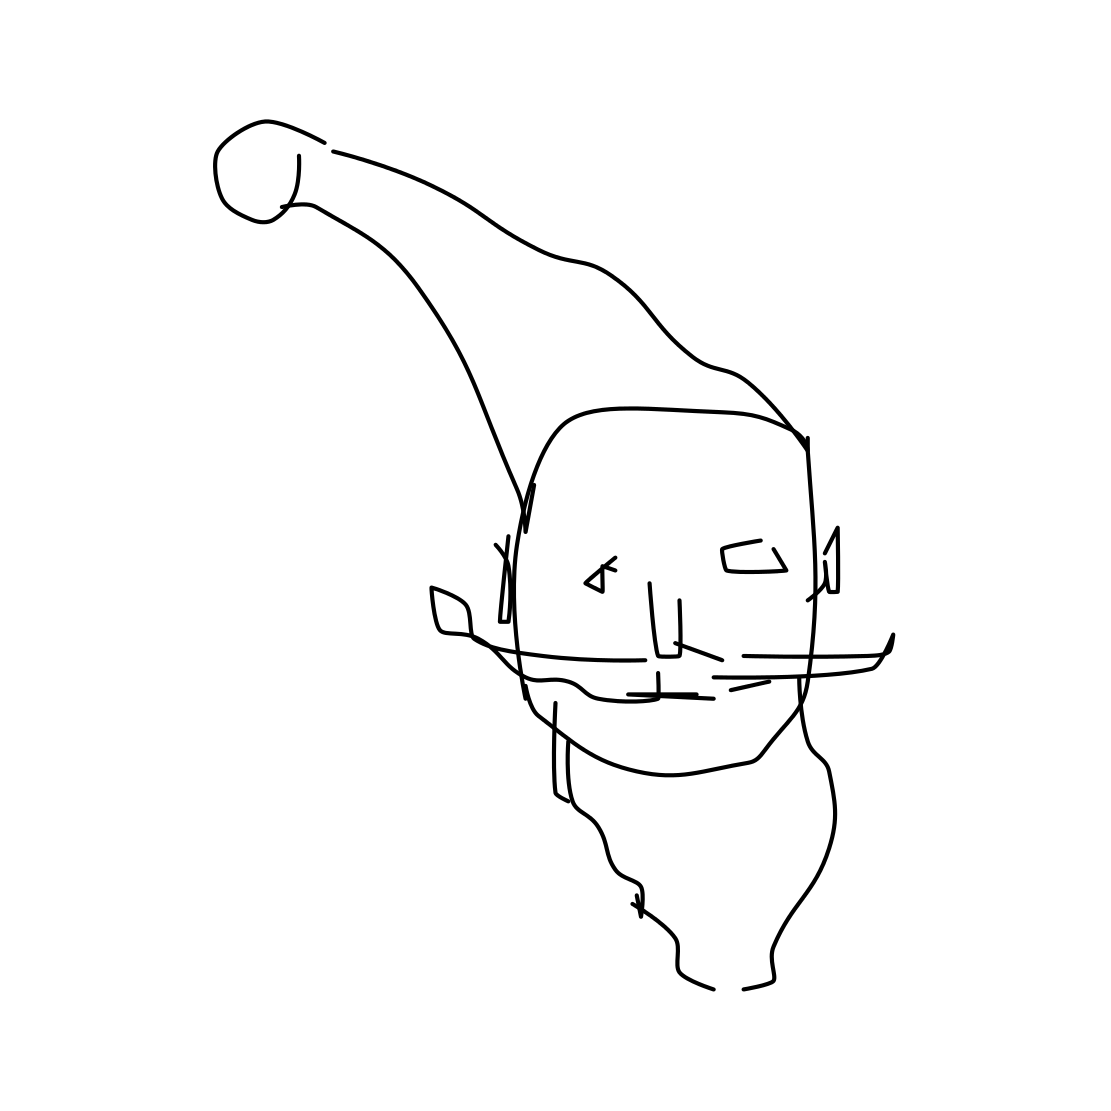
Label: santa claus